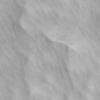
Label: not_dusty